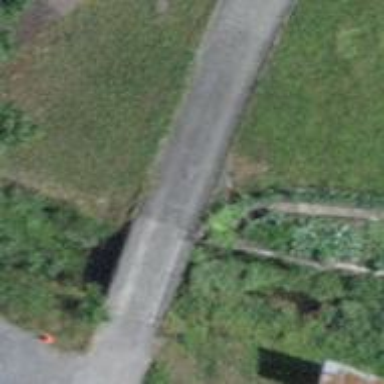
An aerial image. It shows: Driveway bridge connecting two areas.